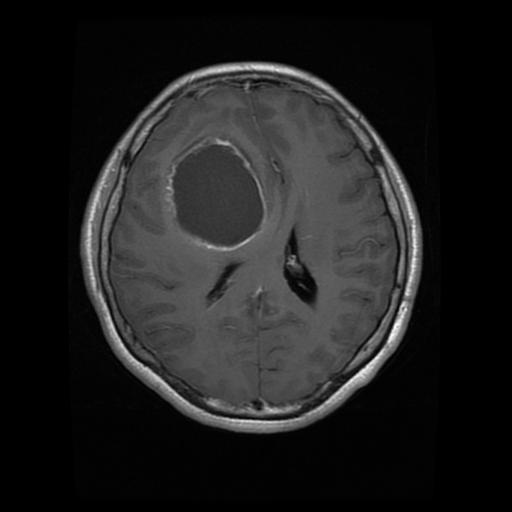
Label: glioma